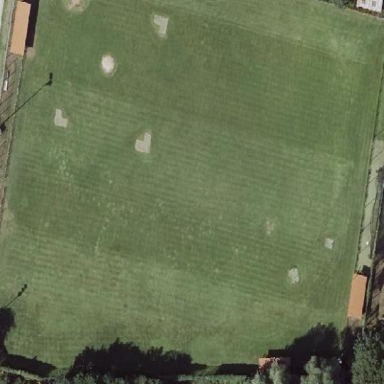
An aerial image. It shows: Baseball pitch for leisure land activities.